Field crop: maize
Growth stage: 2
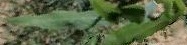
Species: maize